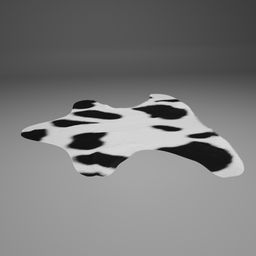
Label: decoration